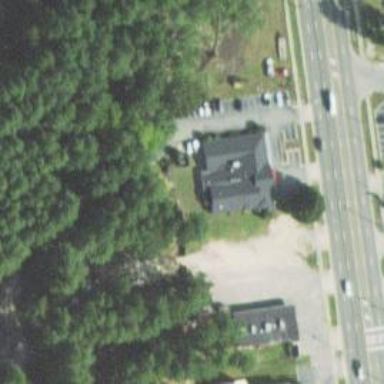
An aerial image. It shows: Veterinary facility.